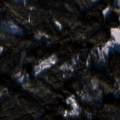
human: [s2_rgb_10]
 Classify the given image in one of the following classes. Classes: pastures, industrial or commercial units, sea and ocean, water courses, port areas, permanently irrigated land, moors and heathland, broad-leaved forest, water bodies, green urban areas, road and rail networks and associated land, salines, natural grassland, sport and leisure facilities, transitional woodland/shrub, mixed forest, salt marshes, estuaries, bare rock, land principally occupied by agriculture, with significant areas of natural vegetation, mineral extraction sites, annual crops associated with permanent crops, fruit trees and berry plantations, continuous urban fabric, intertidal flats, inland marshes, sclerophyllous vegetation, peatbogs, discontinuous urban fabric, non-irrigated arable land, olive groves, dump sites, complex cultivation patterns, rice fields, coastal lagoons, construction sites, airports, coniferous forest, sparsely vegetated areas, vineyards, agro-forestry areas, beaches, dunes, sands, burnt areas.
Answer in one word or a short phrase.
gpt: coniferous forest, mixed forest